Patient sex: M
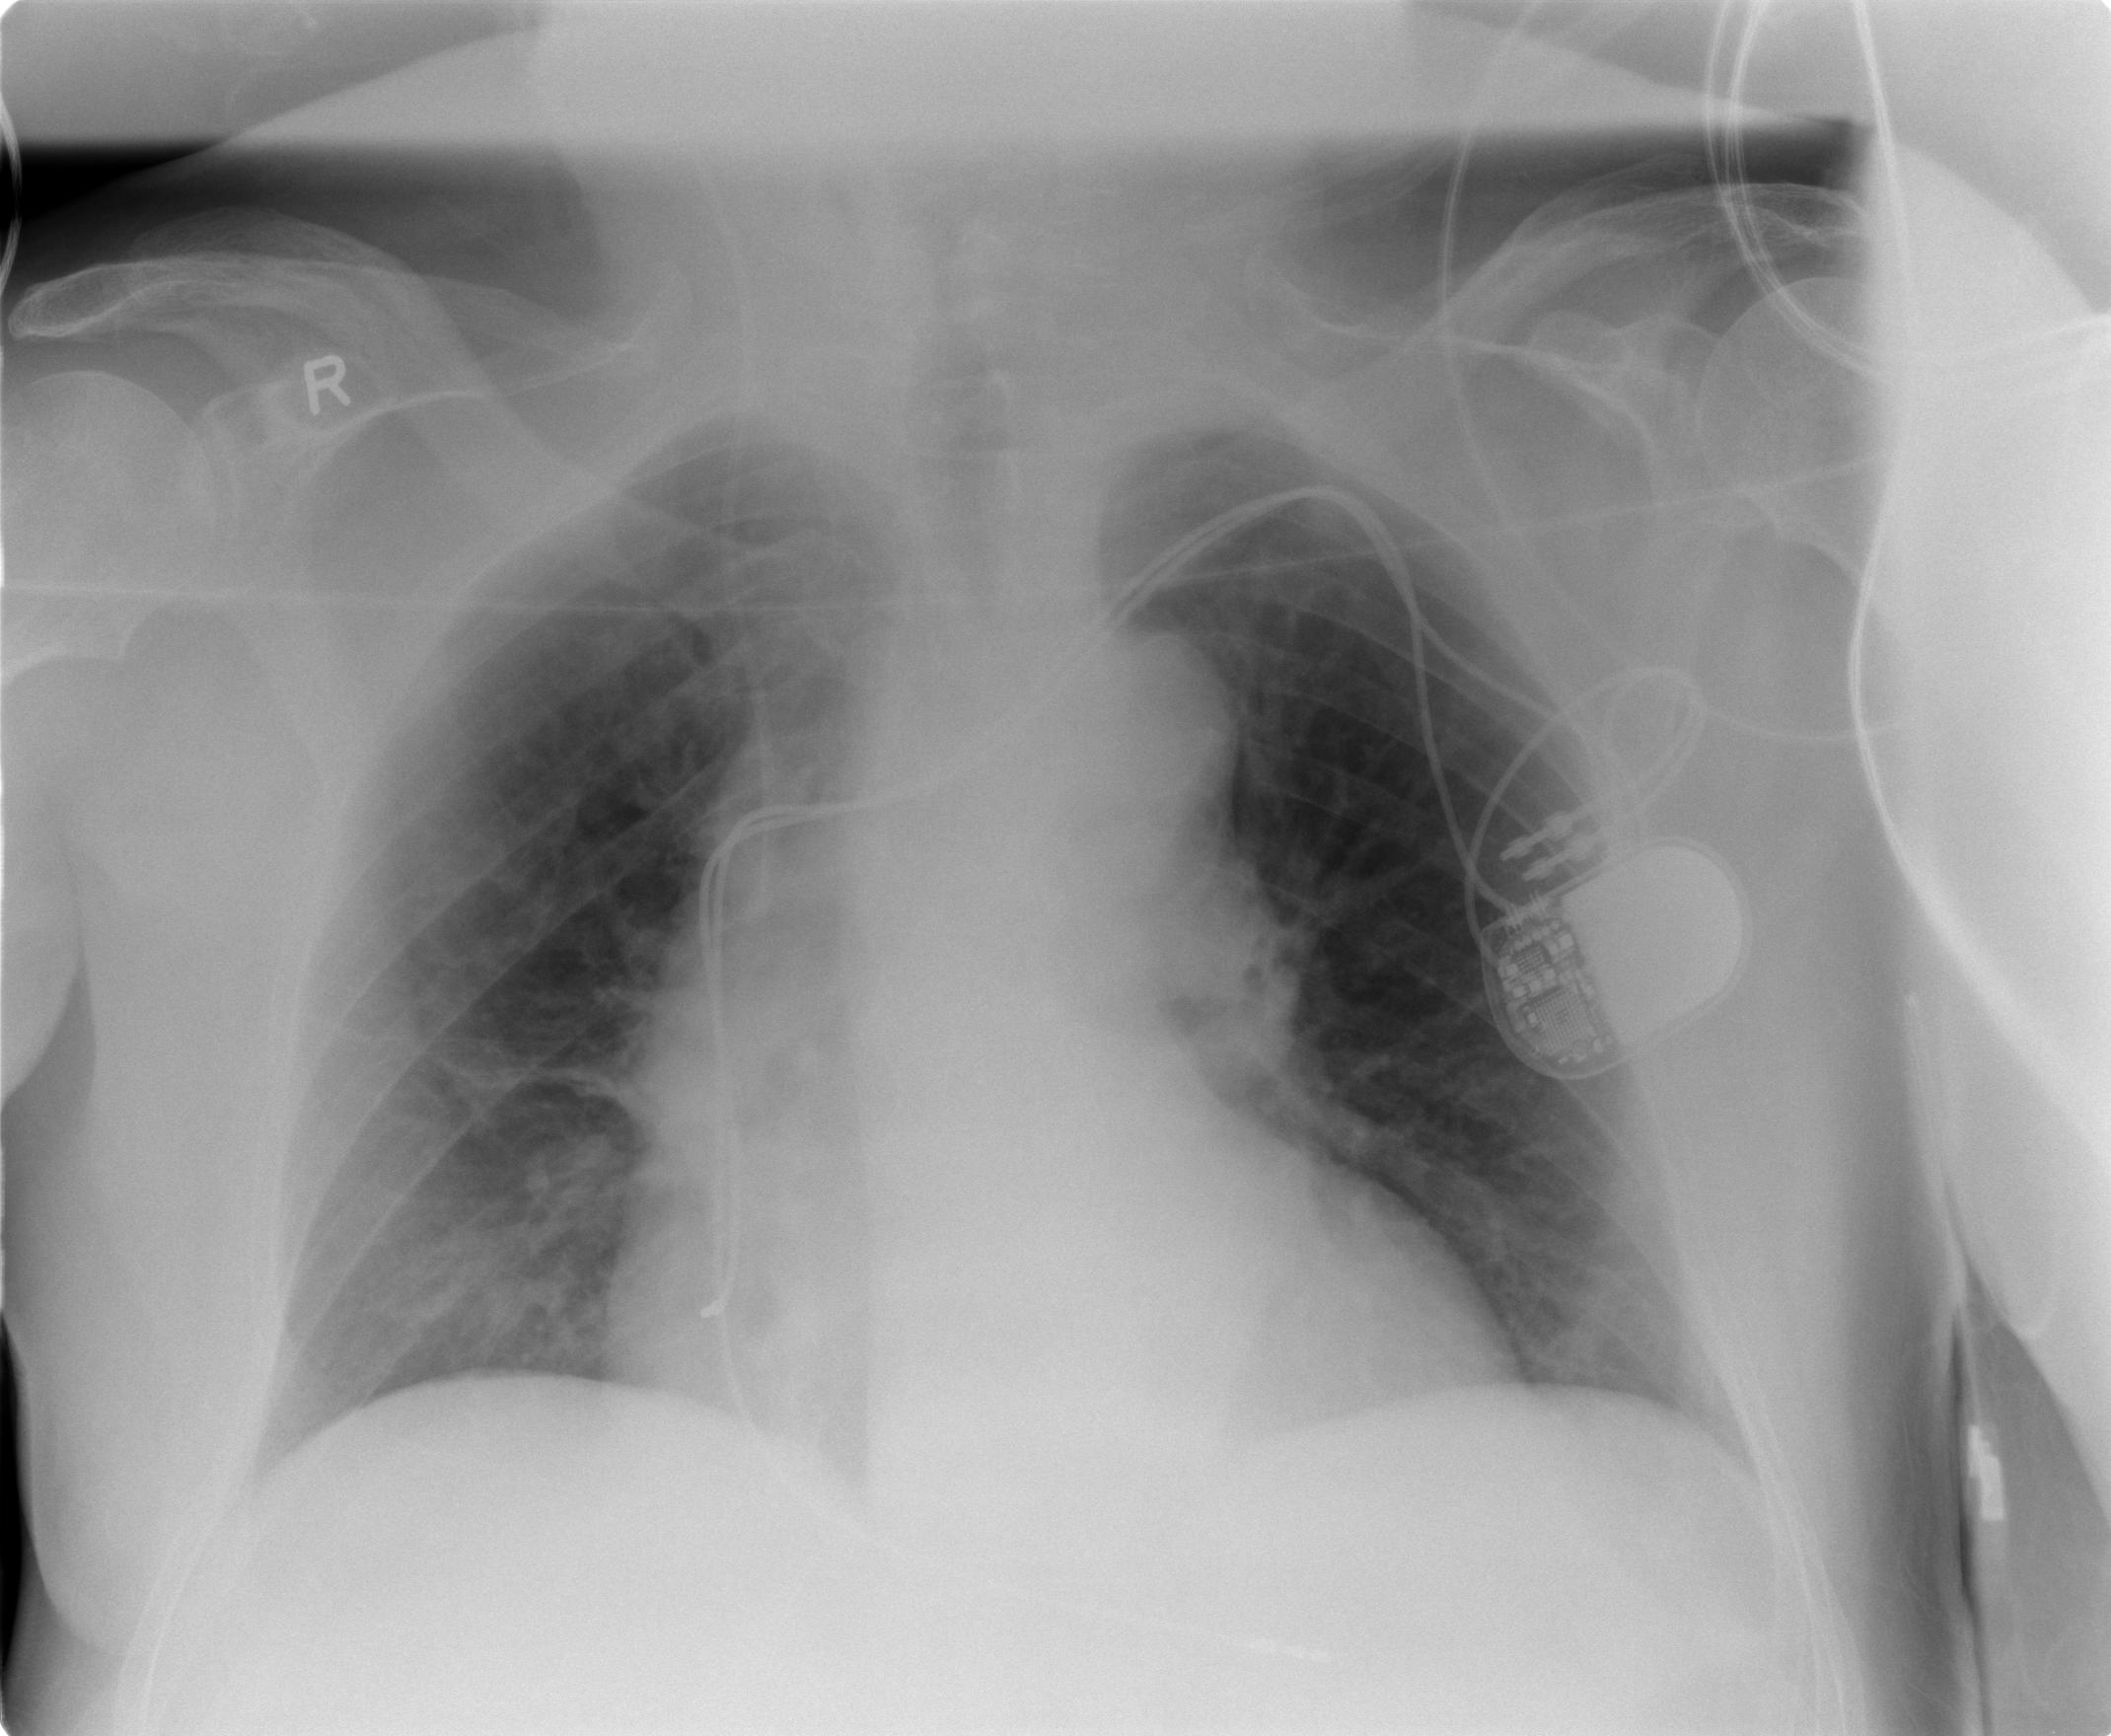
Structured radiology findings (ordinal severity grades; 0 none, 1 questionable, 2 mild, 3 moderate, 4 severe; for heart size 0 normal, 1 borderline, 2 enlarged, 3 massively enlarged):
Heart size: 0
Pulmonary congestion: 0
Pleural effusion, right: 0
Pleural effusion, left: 0
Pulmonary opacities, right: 0
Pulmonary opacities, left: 0
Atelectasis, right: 1
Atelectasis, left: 0